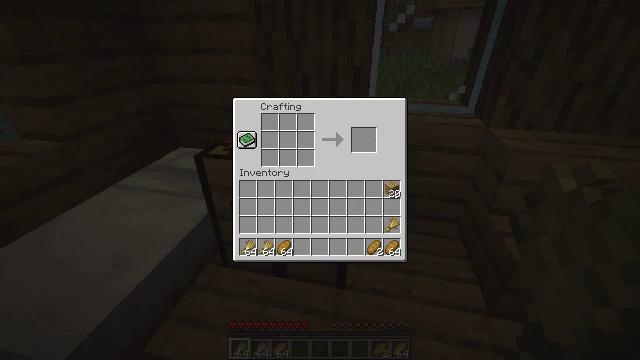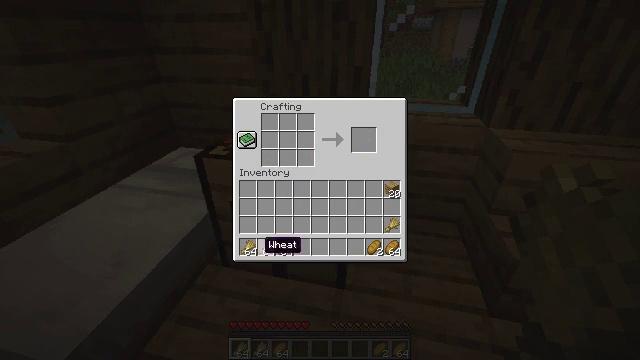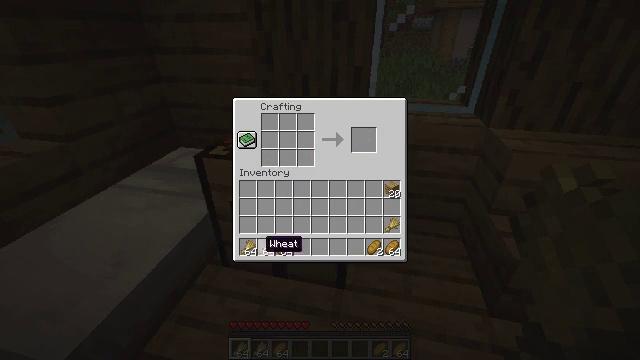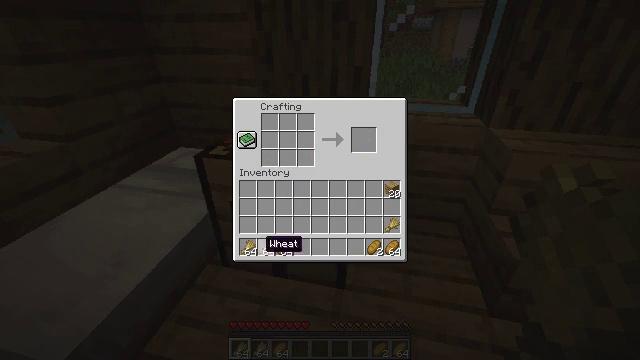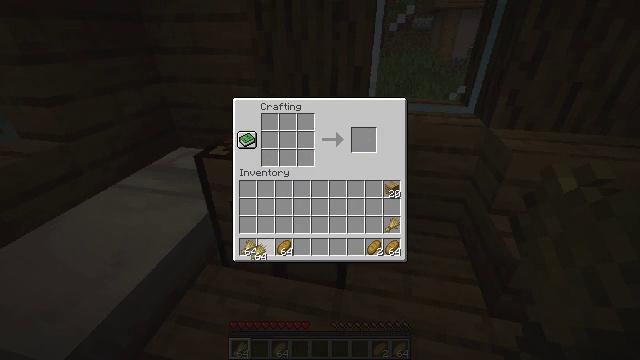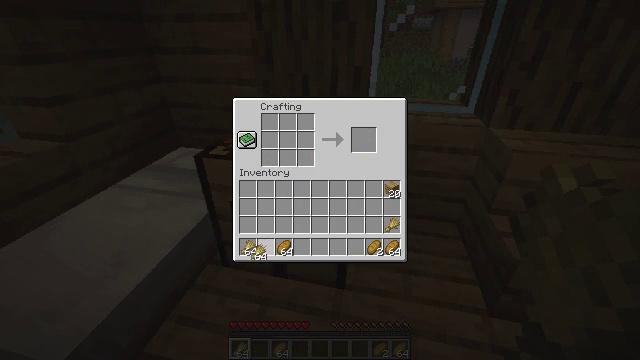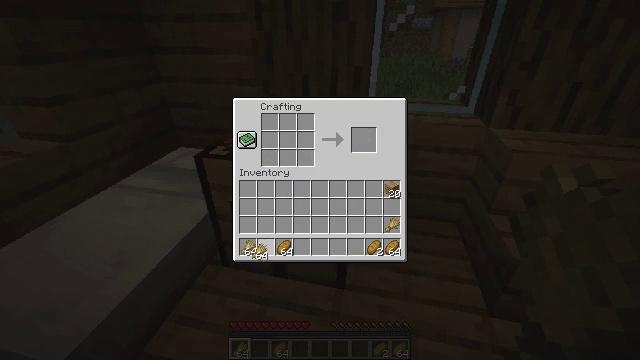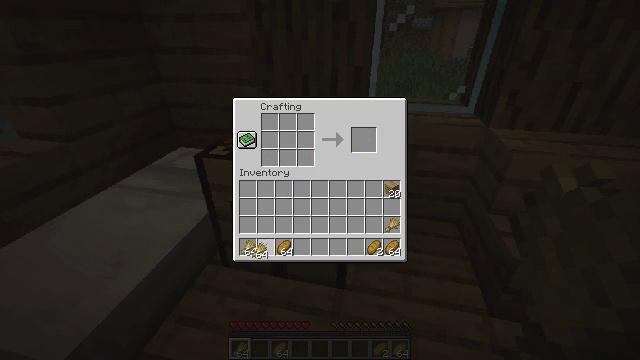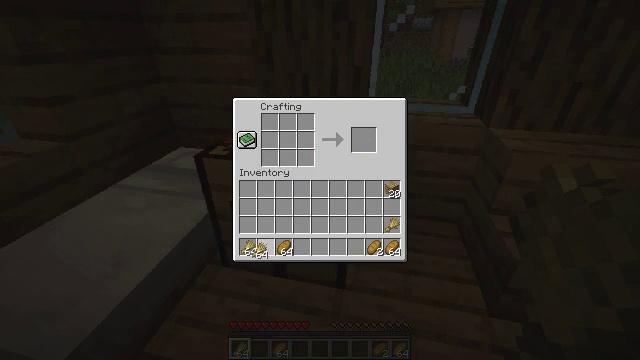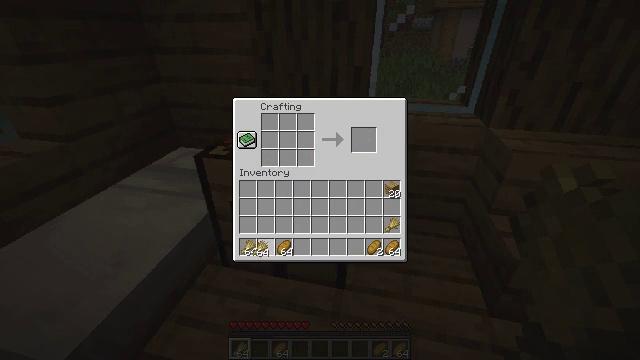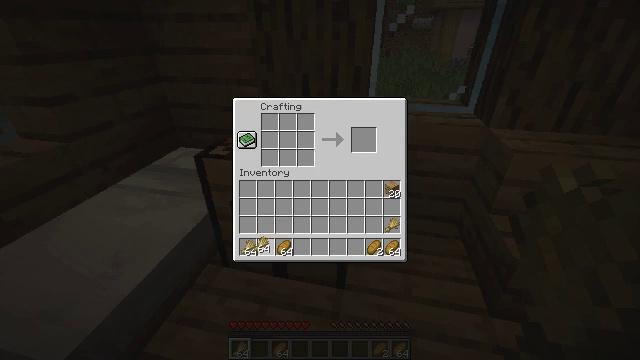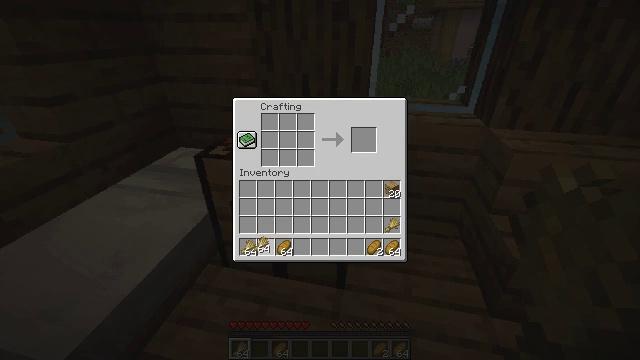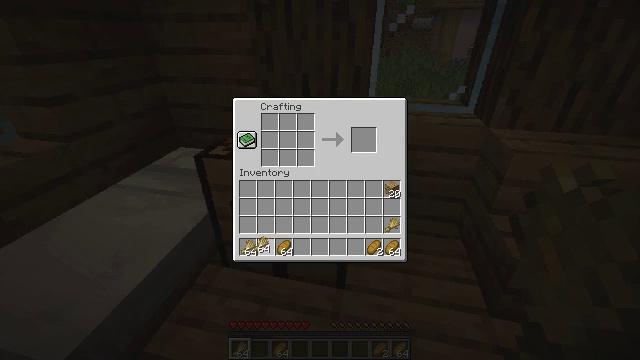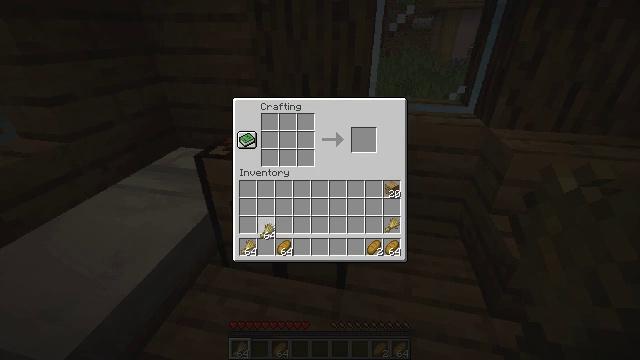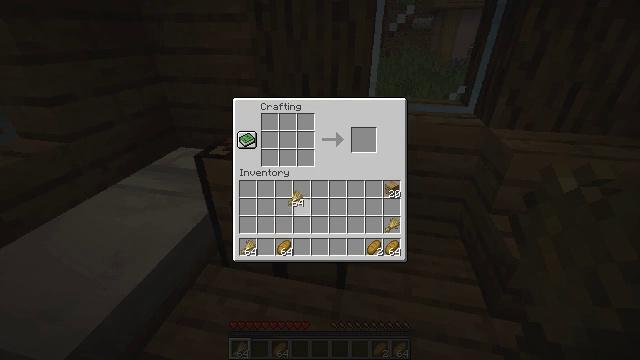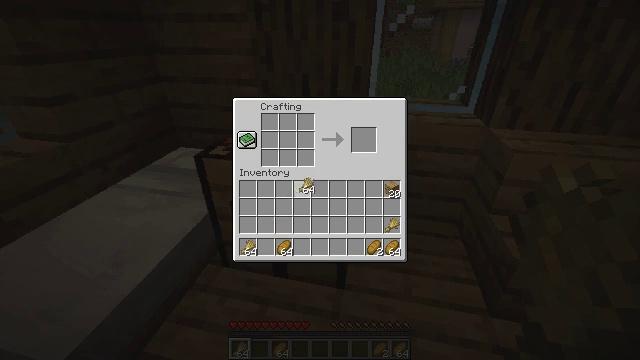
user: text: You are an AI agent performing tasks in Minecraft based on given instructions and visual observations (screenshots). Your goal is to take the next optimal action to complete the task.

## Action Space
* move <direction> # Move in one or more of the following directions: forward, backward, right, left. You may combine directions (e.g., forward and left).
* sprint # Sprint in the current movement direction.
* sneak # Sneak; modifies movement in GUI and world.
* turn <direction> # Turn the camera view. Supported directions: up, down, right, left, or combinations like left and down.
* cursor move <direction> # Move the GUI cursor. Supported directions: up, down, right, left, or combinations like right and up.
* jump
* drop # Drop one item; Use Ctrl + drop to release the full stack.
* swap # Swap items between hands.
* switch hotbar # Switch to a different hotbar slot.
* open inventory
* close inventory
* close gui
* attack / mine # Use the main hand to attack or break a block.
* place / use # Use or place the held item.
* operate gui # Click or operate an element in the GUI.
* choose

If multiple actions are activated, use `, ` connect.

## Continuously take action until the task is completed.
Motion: motion action
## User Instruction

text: Combine wheat on the crafting table to make bread.
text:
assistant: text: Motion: no_op
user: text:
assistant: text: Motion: no_op
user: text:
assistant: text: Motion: no_op
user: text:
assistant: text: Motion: operate gui
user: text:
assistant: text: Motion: operate gui
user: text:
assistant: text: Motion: no_op
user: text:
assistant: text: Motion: no_op
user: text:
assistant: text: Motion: no_op
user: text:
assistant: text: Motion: no_op
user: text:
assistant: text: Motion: no_op
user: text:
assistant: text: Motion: no_op
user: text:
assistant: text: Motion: no_op
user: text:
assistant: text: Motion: cursor move up
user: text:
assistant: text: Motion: cursor move right and up
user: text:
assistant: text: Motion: cursor move right and up
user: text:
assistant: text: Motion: cursor move right and up
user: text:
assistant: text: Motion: no_op
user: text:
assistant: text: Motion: no_op
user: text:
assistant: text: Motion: no_op
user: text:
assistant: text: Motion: no_op
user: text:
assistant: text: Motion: no_op
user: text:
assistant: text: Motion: no_op
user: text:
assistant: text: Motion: no_op
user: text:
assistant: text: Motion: no_op
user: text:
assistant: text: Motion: no_op
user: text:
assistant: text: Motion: operate gui
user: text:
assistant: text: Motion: operate gui
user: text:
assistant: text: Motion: cursor move left, operate gui
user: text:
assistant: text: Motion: cursor move left, operate gui
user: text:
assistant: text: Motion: cursor move left, operate gui